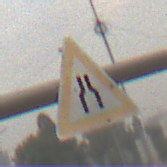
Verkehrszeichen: VerengteFahrbahn
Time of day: MorningAfternoon
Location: Outdoor (Suburban)
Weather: Overcast
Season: NotSpecified
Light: Natural